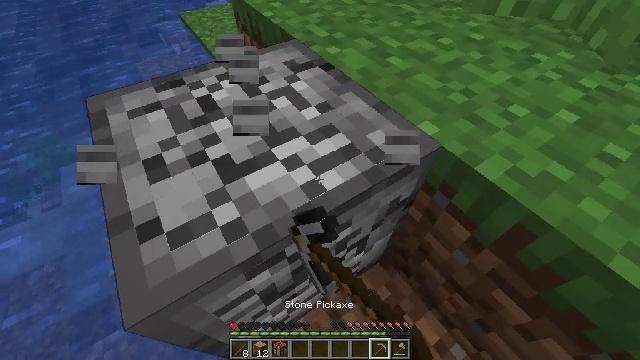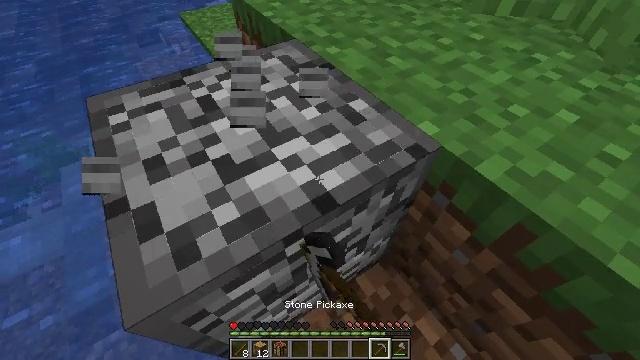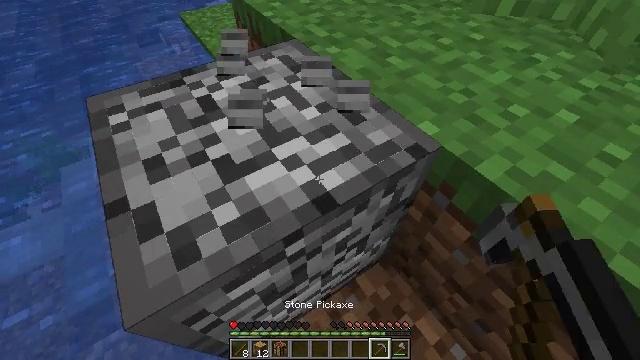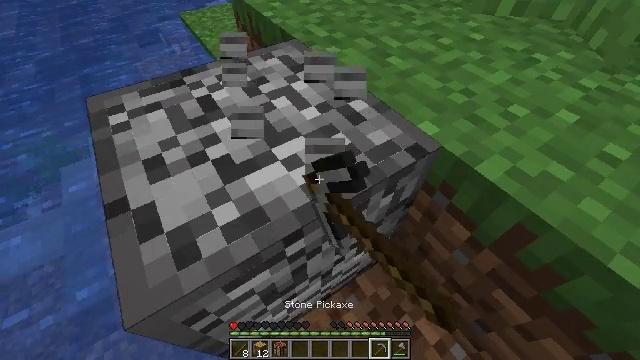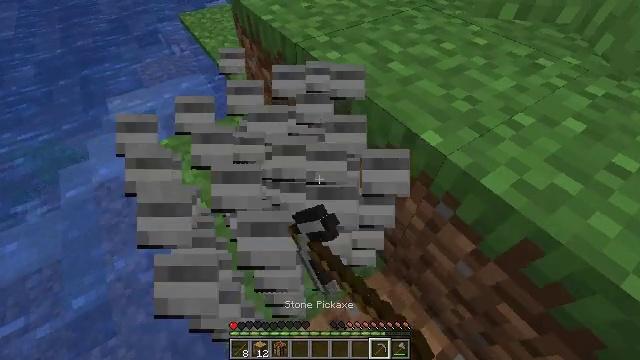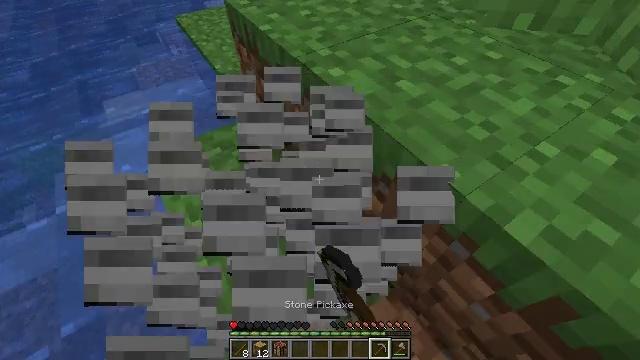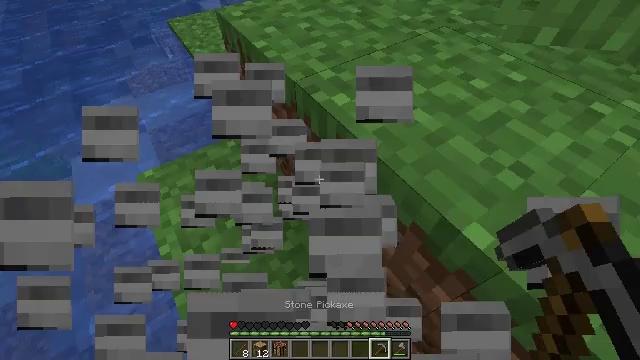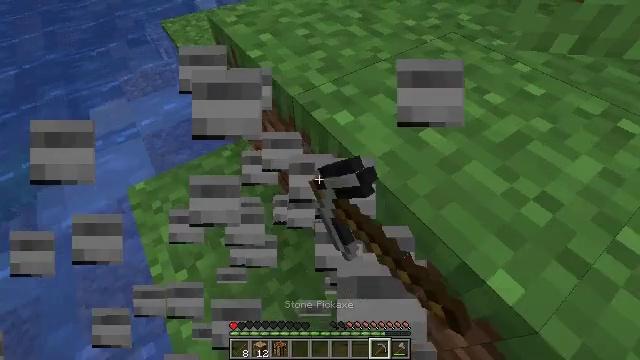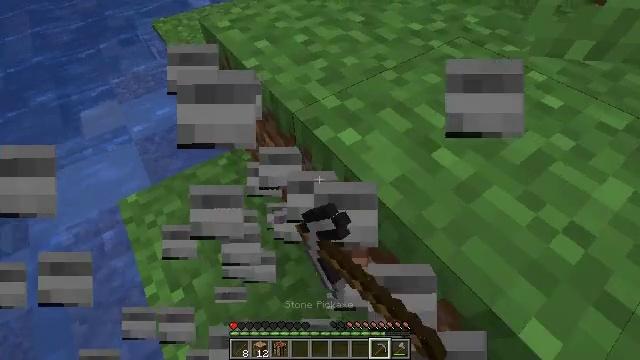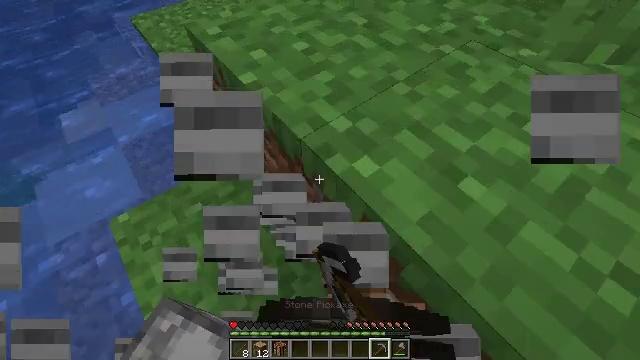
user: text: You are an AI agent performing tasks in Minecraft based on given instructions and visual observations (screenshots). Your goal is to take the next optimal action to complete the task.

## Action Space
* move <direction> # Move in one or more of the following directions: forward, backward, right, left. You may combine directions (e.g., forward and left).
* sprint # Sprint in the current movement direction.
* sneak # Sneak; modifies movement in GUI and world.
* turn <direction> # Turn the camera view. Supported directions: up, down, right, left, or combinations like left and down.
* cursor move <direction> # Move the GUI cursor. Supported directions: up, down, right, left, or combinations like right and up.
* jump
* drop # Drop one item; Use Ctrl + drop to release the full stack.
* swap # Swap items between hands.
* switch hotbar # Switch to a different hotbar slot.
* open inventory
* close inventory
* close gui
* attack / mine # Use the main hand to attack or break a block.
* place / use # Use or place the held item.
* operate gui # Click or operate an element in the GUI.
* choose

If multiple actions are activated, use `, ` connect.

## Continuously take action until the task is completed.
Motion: motion action
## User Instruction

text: Remove the furnace from its place.
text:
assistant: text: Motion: attack / mine
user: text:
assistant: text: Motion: attack / mine
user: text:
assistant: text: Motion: attack / mine
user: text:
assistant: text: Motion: move forward, attack / mine
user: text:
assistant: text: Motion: move forward, attack / mine
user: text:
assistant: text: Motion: move forward, attack / mine
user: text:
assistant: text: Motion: move forward, attack / mine
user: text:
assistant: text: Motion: move forward, turn right, attack / mine
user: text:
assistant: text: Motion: move forward and move left, turn right and down, attack / mine
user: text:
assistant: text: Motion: attack / mine